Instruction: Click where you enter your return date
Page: home
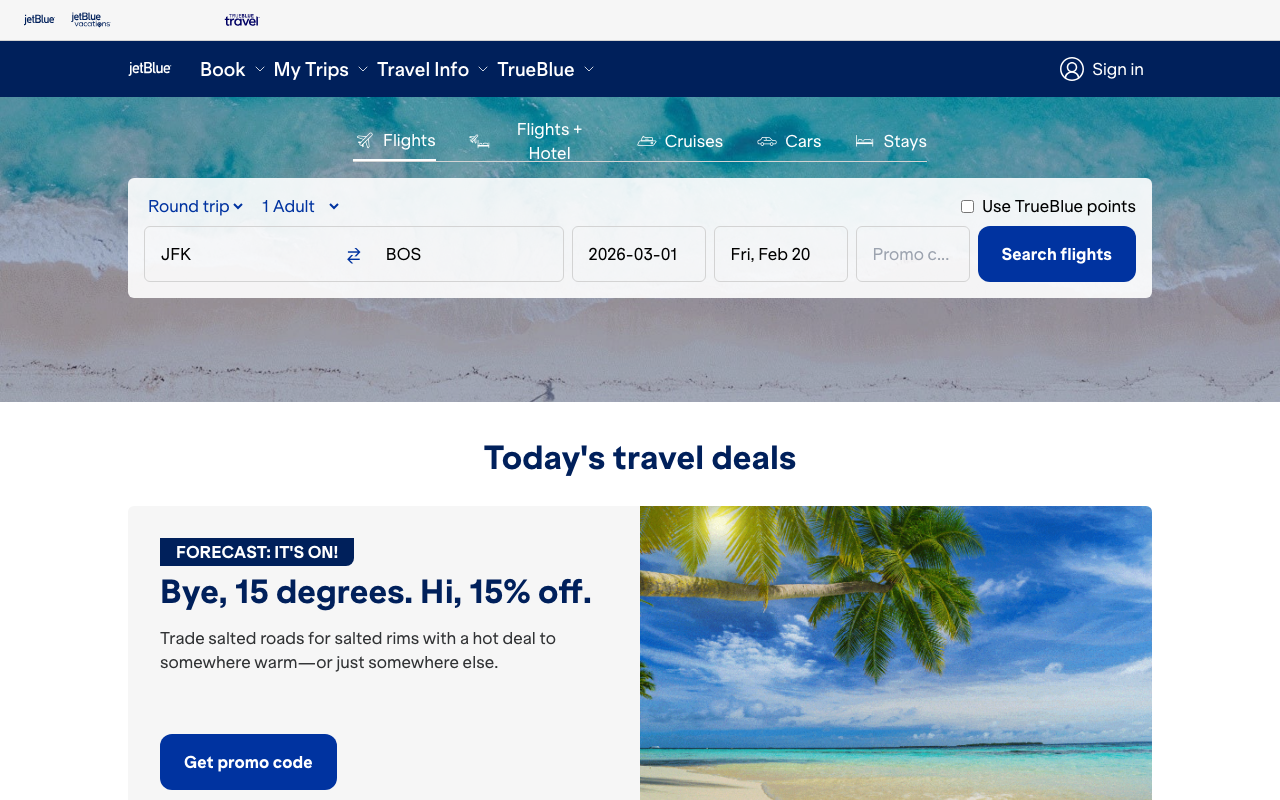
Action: click